Current action and preconditions to check: path_clear

Your task: For each precondition in the list above, predict whether it will hold at this action.

Consider the current scene as observed from the mobile robot's camera, and analyze the predicted future states of all dynamic agents (e.g., people, animals, vehicles, or any moving entities) within the NEXT SECOND.

IMPORTANT: Only answer "very likely" if you are absolutely certain—based on strong, clear evidence—that a dynamic agent will violate the precondition in the predicted future state. Do NOT answer "very likely" for unlikely, ambiguous, or low-probability risks.

Ask yourself for each precondition: Is there a high probability, with clear and convincing evidence, that the predicted future states of any dynamic agent will interfere with the predicted future state of the currently executing action within the NEXT SECOND, causing that precondition to fail?

Assess the risk level based on these predictions. Use "likely" or "very likely" if motions create a clear risk of interference.

Use "neutral" or "improbable" if agents are nearby but their predicted paths are clearly diverging or non-conflicting.

Failure Risk Categories: "very improbable", "improbable", "neutral", "likely", "very likely"

Answer Format: Output ONLY the probability_of_failure value from these categories: "very improbable", "improbable", "neutral", "likely", "very likely"

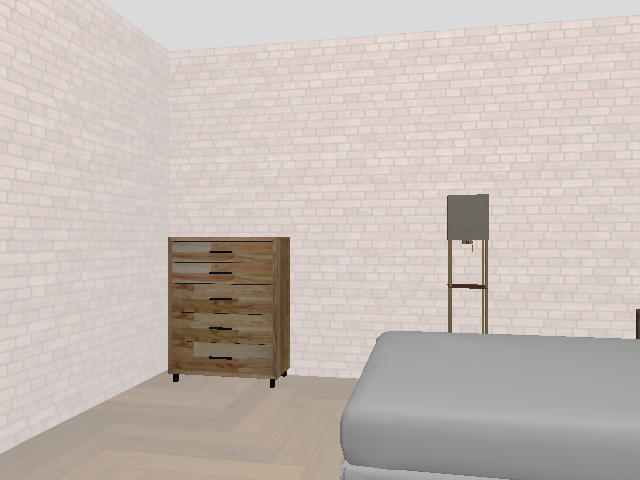

Answer: very improbable